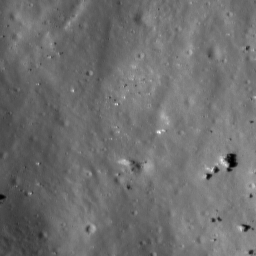
Host type: background_regolith
Lunar coordinates: latitude nan, longitude nan